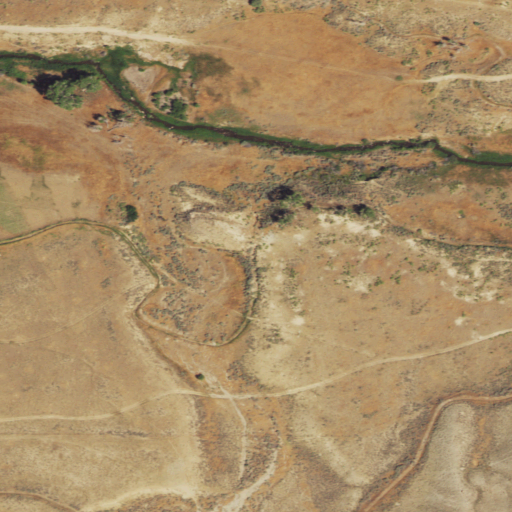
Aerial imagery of valley in Wyoming named Tin Can Draw containing shrub, woody wetlands, grassland, and herbaceous wetlands